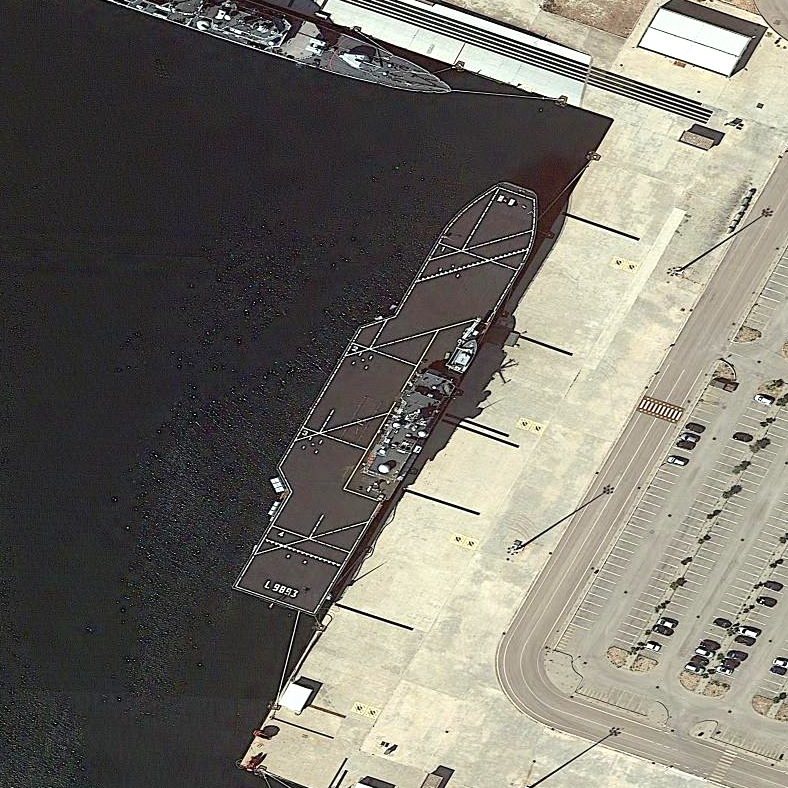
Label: assault